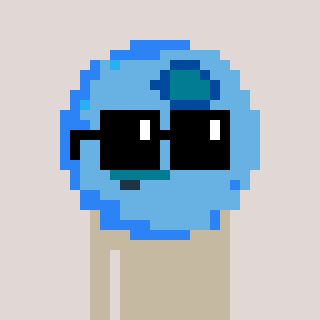
a pixel art character with square black sunglasses, a blueberry-shaped head and a bluegrey-colored body on a warm background